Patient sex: M
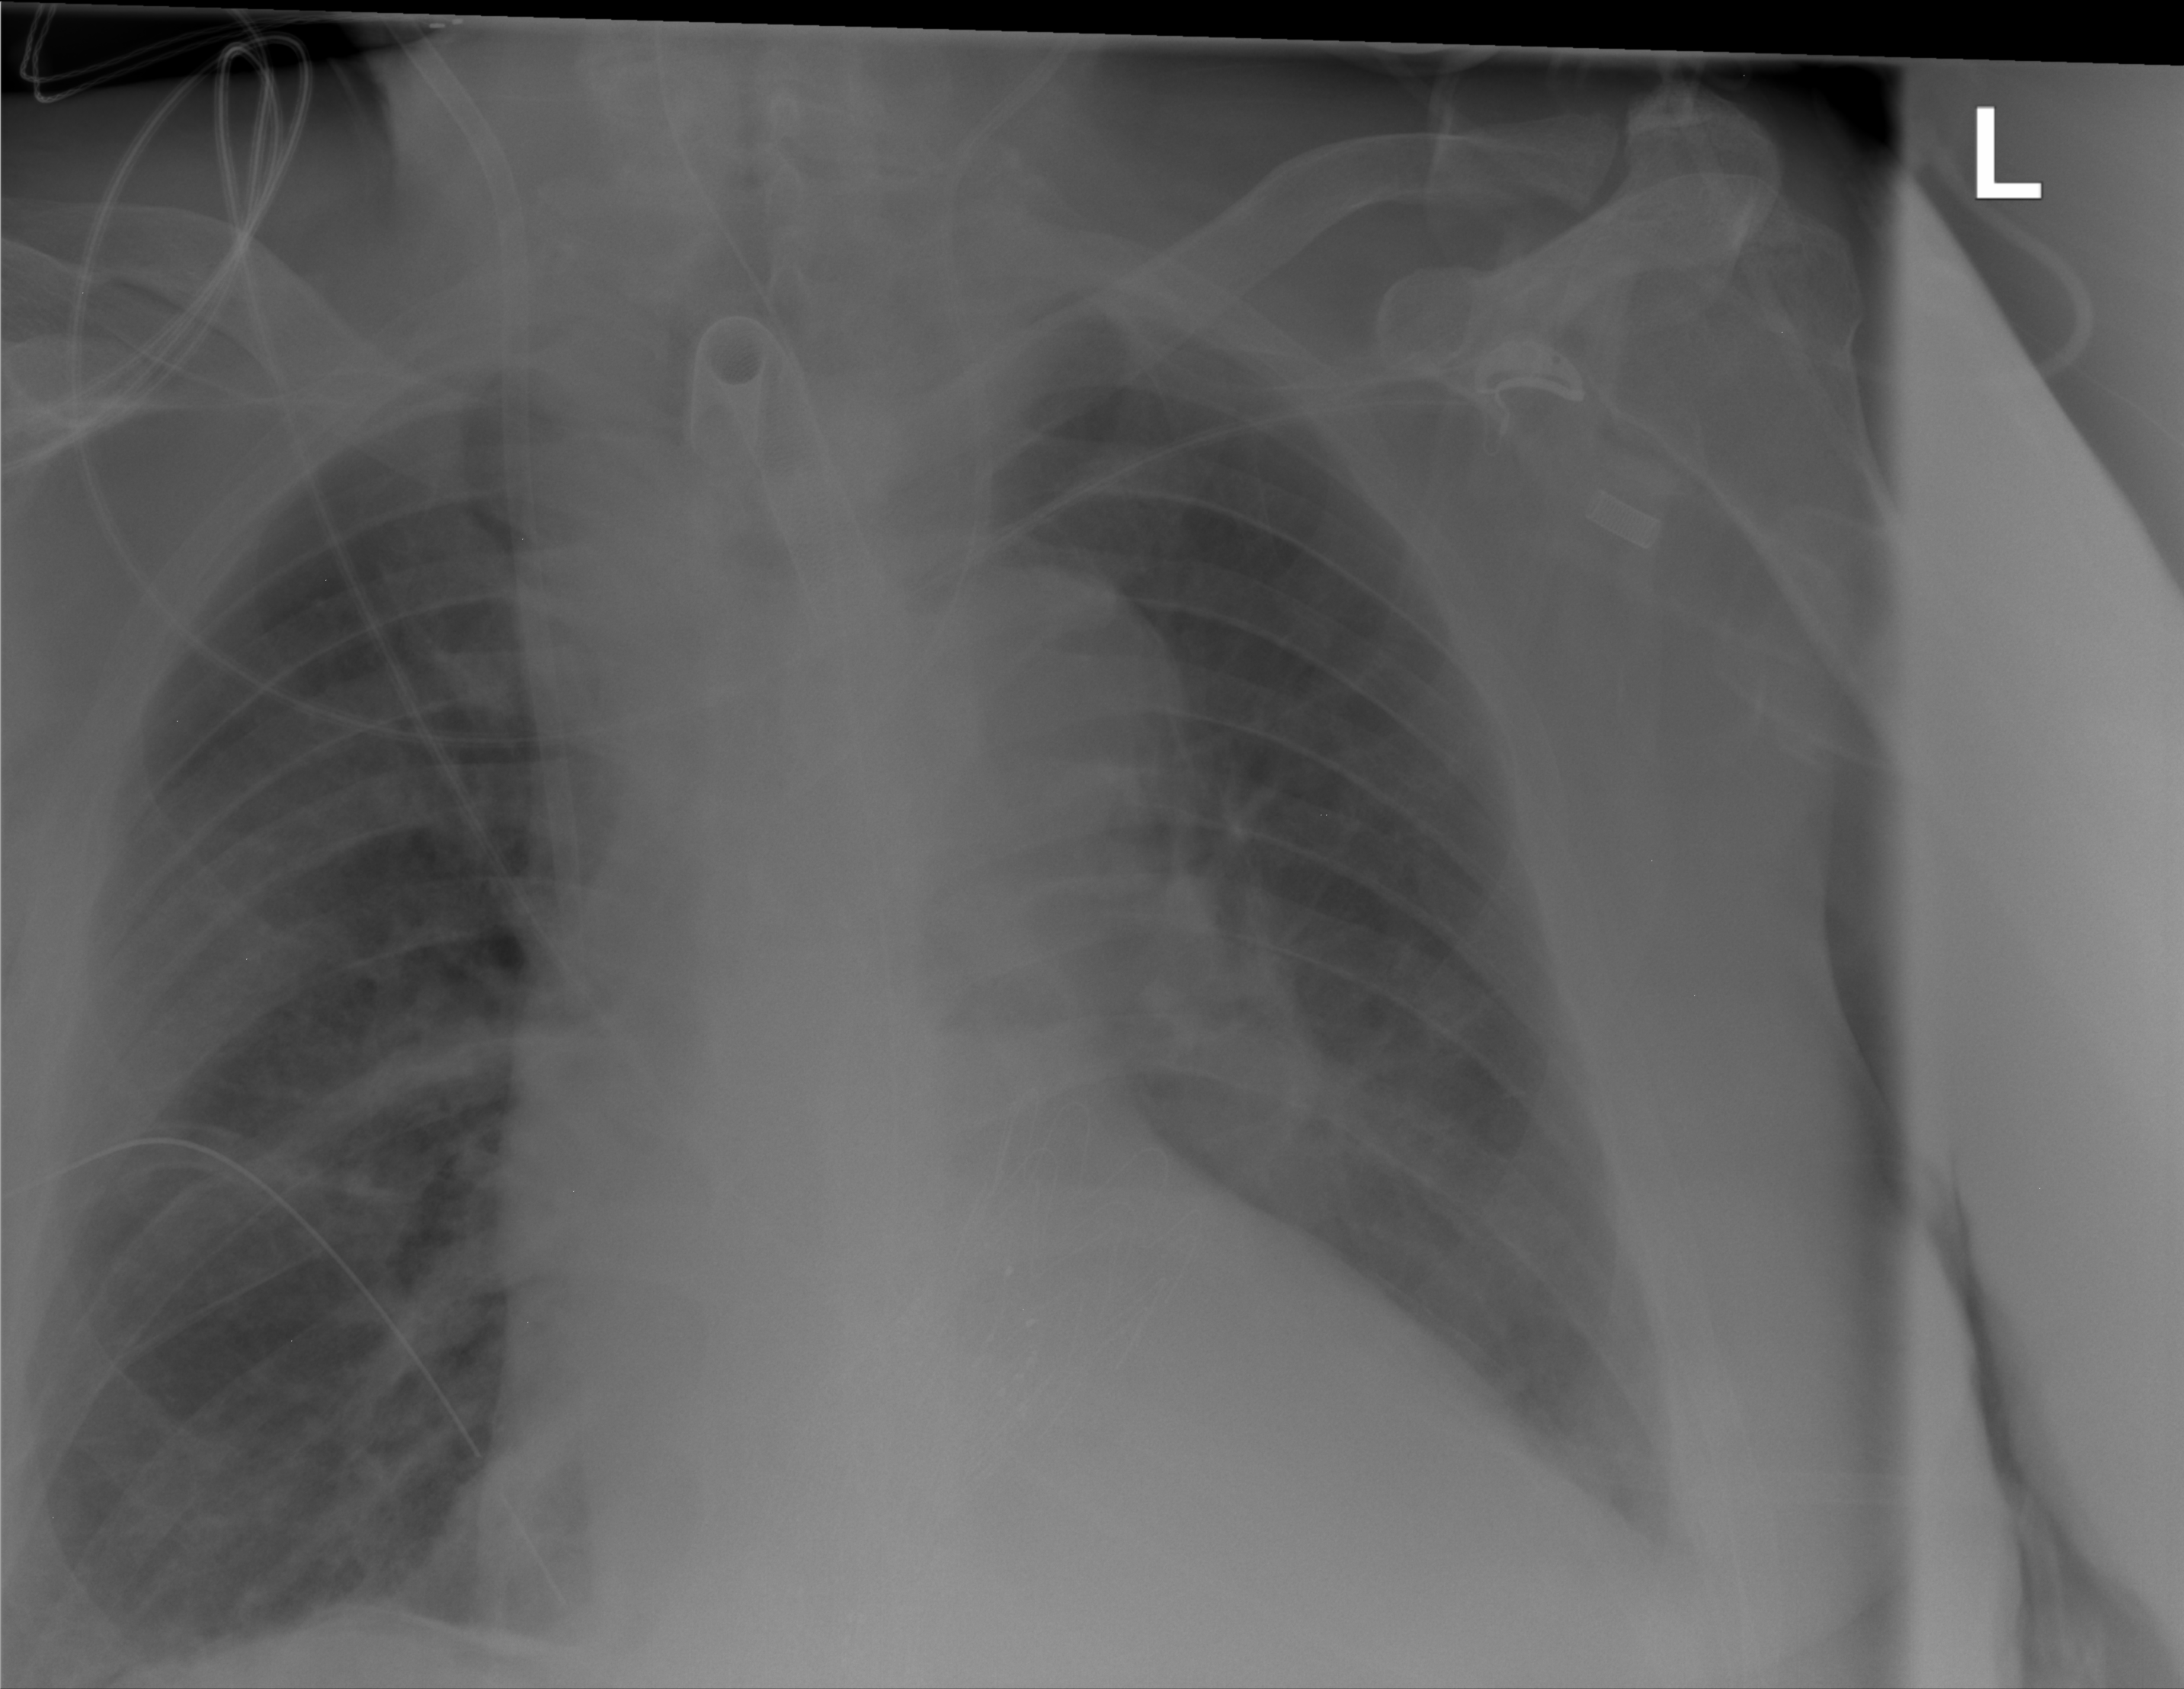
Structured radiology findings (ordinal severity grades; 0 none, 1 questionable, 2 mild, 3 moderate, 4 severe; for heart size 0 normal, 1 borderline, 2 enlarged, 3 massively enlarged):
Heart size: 2
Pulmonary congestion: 0
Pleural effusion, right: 0
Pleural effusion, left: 1
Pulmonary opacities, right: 0
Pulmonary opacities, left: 0
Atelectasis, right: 2
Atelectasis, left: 2